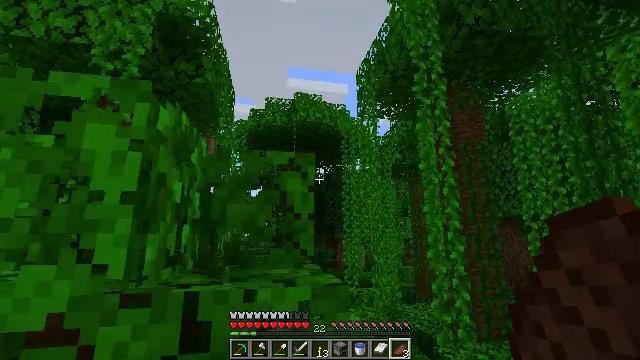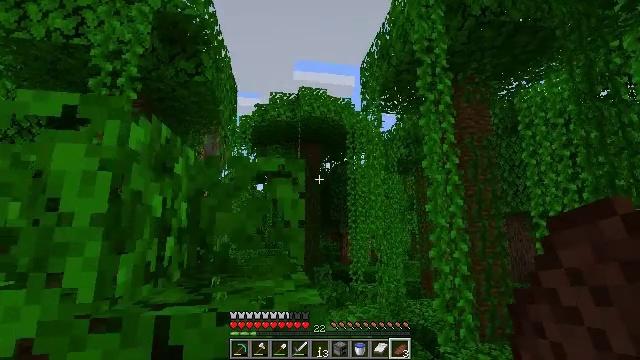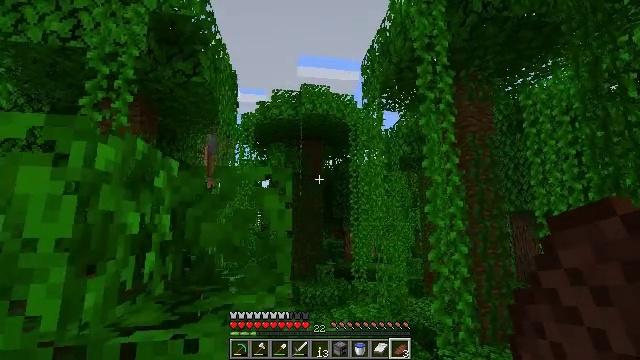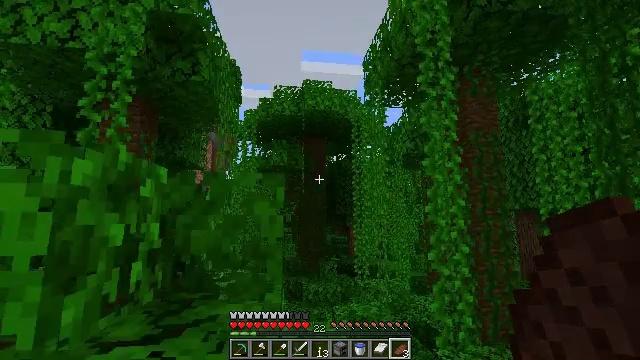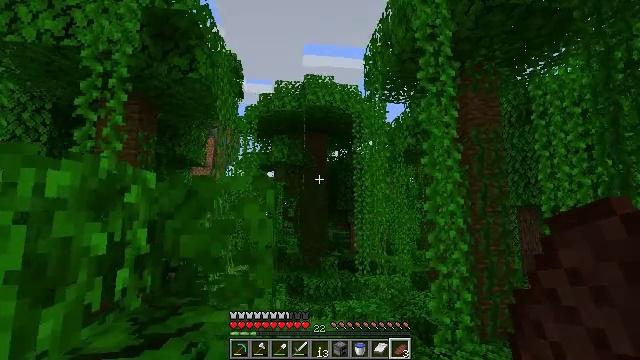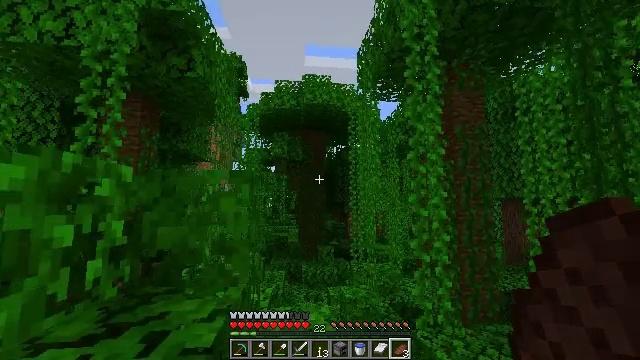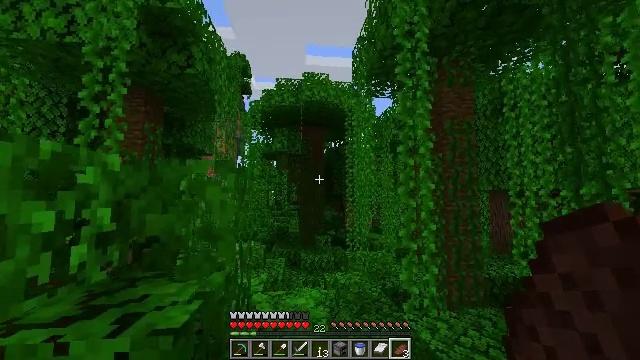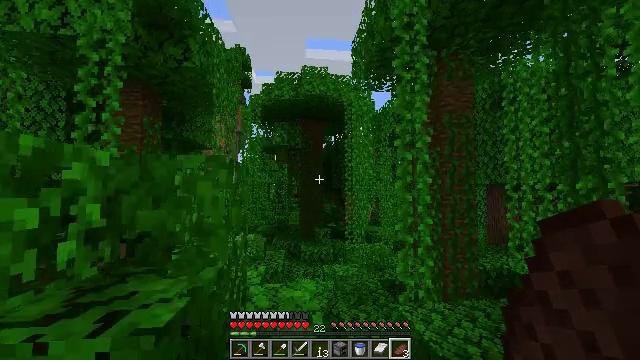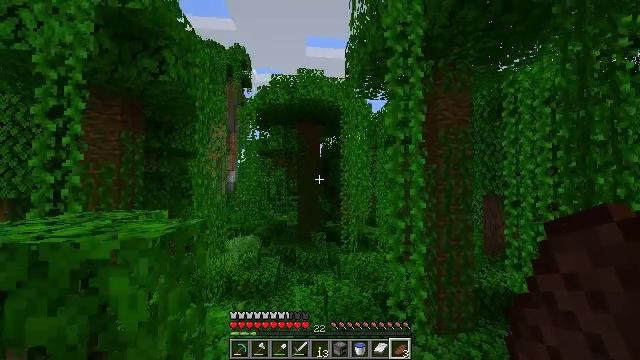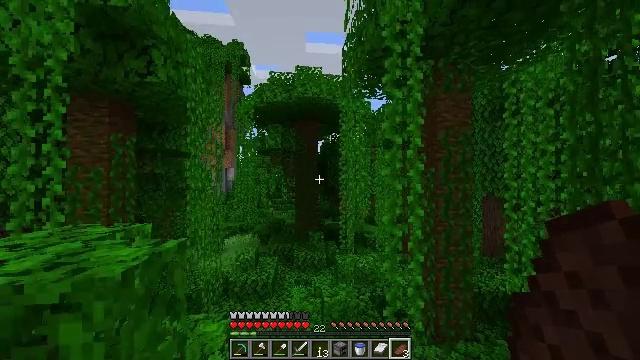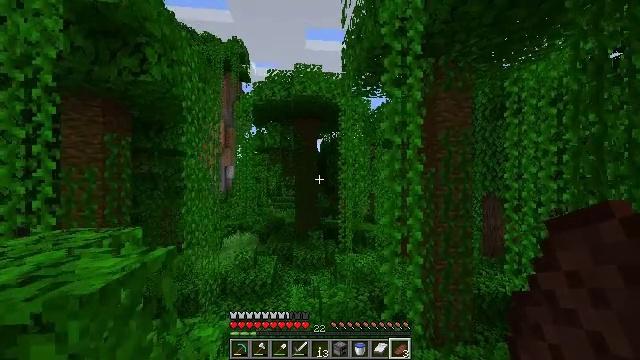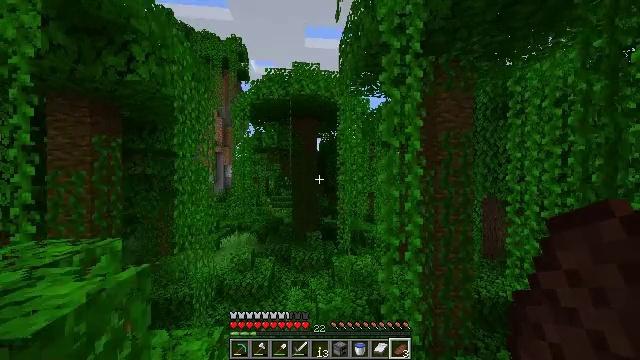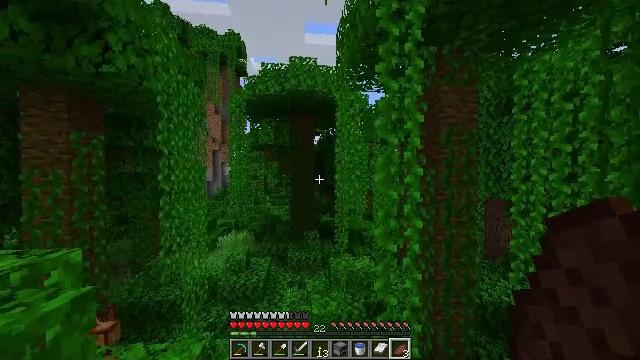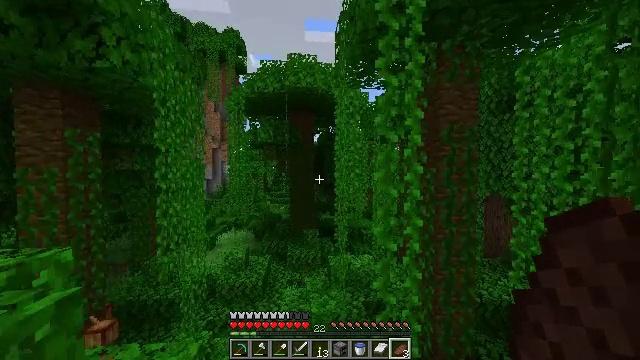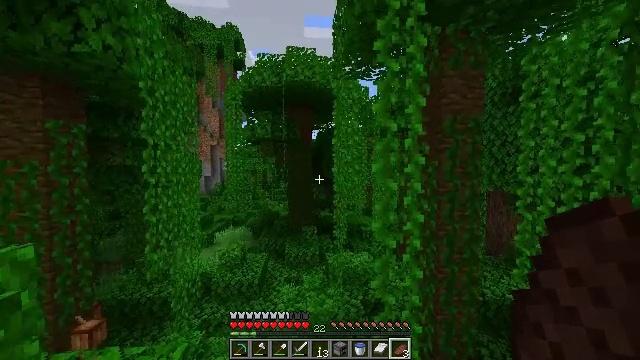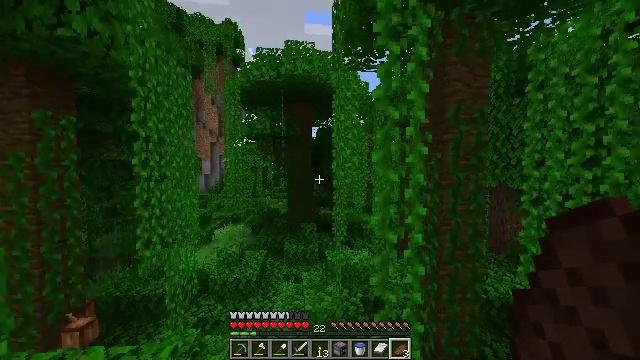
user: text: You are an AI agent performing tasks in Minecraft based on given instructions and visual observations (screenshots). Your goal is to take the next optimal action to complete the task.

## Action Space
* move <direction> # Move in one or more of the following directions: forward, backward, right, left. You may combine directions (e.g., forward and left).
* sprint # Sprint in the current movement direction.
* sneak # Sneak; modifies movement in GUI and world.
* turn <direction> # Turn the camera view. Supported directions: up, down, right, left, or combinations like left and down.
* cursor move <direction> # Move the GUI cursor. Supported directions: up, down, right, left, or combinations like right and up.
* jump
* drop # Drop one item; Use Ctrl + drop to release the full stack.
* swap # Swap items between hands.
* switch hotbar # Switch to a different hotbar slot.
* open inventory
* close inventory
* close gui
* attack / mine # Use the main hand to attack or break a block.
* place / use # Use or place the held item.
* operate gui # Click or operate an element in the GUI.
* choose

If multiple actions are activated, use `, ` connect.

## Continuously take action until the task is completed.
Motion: motion action
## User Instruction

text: Break the melon to get slices.
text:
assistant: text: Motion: move forward and move right, sprint, turn left and down, jump
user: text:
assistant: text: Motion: move forward and move right, sprint, turn left, jump
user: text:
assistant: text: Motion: move forward and move right, sprint, turn left and down, jump
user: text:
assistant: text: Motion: move forward and move right, sprint, turn down, jump
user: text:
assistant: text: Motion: move forward and move right, sprint, turn down, jump
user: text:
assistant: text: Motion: move forward and move right, sprint, turn down, jump
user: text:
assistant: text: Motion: move forward and move right, sprint, turn down, jump
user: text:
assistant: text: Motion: move forward and move right, sprint, turn down, jump
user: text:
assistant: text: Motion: move forward, sprint, turn down, jump
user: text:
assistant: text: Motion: move forward, sprint, jump
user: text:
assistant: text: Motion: move forward, sprint, jump
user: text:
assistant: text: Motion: move forward, sprint, jump
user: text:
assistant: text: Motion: move forward, sprint, jump
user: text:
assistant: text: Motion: move forward, sprint, jump
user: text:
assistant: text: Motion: move forward, sprint, jump
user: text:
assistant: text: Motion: move forward, sprint, jump
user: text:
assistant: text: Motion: move forward, sprint, jump
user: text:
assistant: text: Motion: move forward, sprint, jump
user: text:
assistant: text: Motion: move forward and move left, sprint, jump
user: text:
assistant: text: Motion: move forward and move left, sprint, jump
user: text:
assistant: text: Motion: move forward and move left, sprint, turn left, jump
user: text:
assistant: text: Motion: move forward and move left, sprint, turn left, jump
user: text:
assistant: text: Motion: move forward and move left, sprint, turn left, jump
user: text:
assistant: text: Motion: move forward and move left, sprint, turn left, jump
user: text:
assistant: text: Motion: move forward and move left, sprint, jump
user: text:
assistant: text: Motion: move forward, sprint, turn left, jump
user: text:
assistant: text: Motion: move forward, sprint, jump
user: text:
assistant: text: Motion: move forward, sprint, turn left, jump
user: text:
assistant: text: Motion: move forward, sprint, jump
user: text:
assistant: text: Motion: move forward, sprint, jump